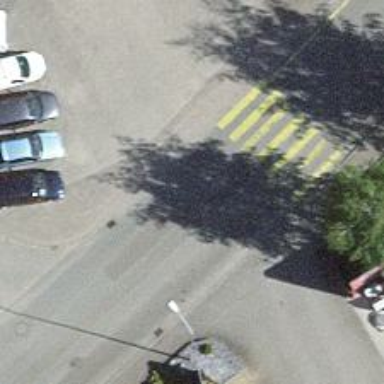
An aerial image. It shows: Primary road with asphalt surface.